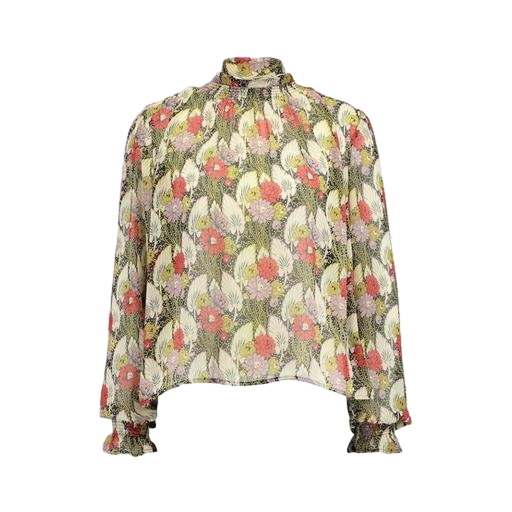
green floral-print gauze blouse, multicolor nly floral print shirt, green ray floral-printed blouse, white background